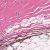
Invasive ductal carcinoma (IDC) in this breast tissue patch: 0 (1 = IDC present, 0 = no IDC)